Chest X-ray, PA view. Patient: 67 years old, sex F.
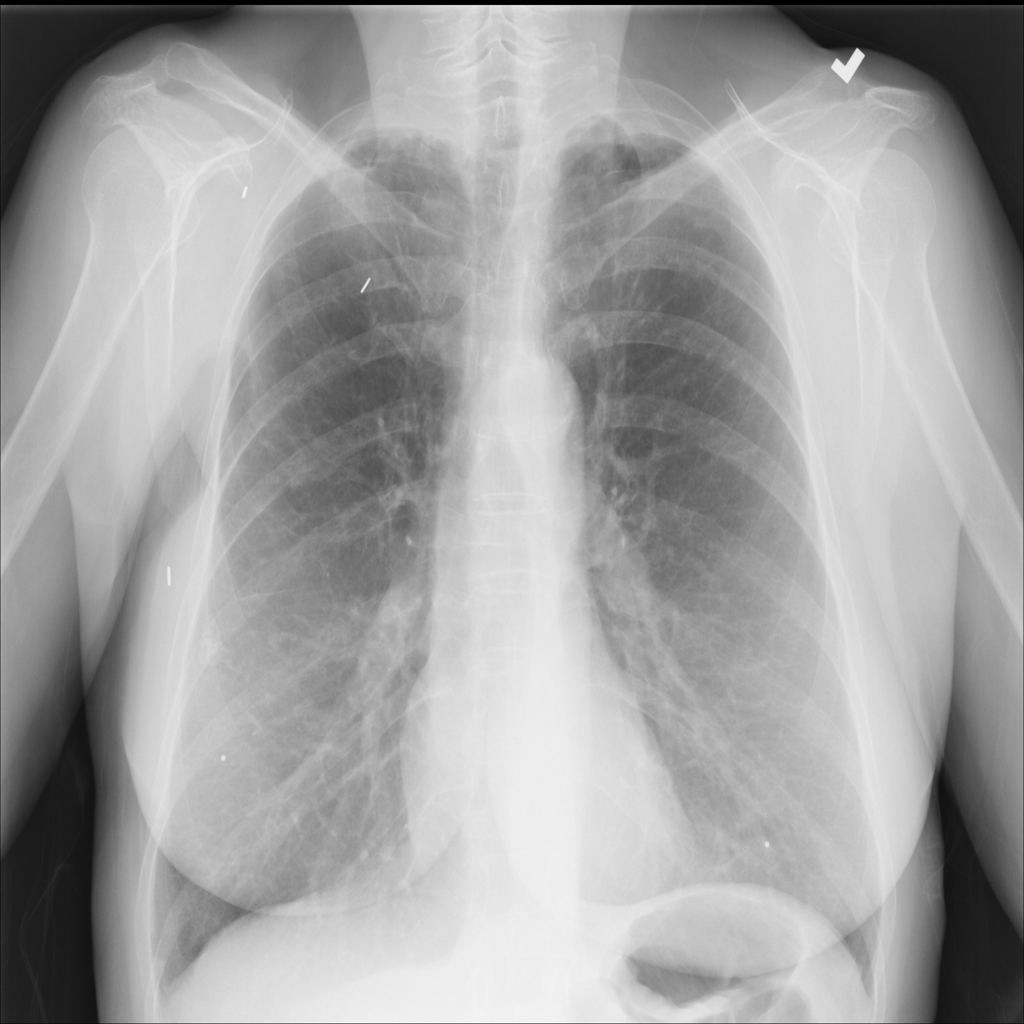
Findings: No Finding